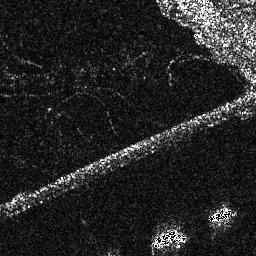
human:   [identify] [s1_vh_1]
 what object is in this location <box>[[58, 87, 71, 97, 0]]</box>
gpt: <ref>1 medium ship at the bottom</ref>

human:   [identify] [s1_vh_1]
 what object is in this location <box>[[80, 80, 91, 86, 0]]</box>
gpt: <ref>1 small ship at the bottom right</ref>